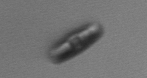
Label: pennate